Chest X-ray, AP view. Patient: 55 years old, sex M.
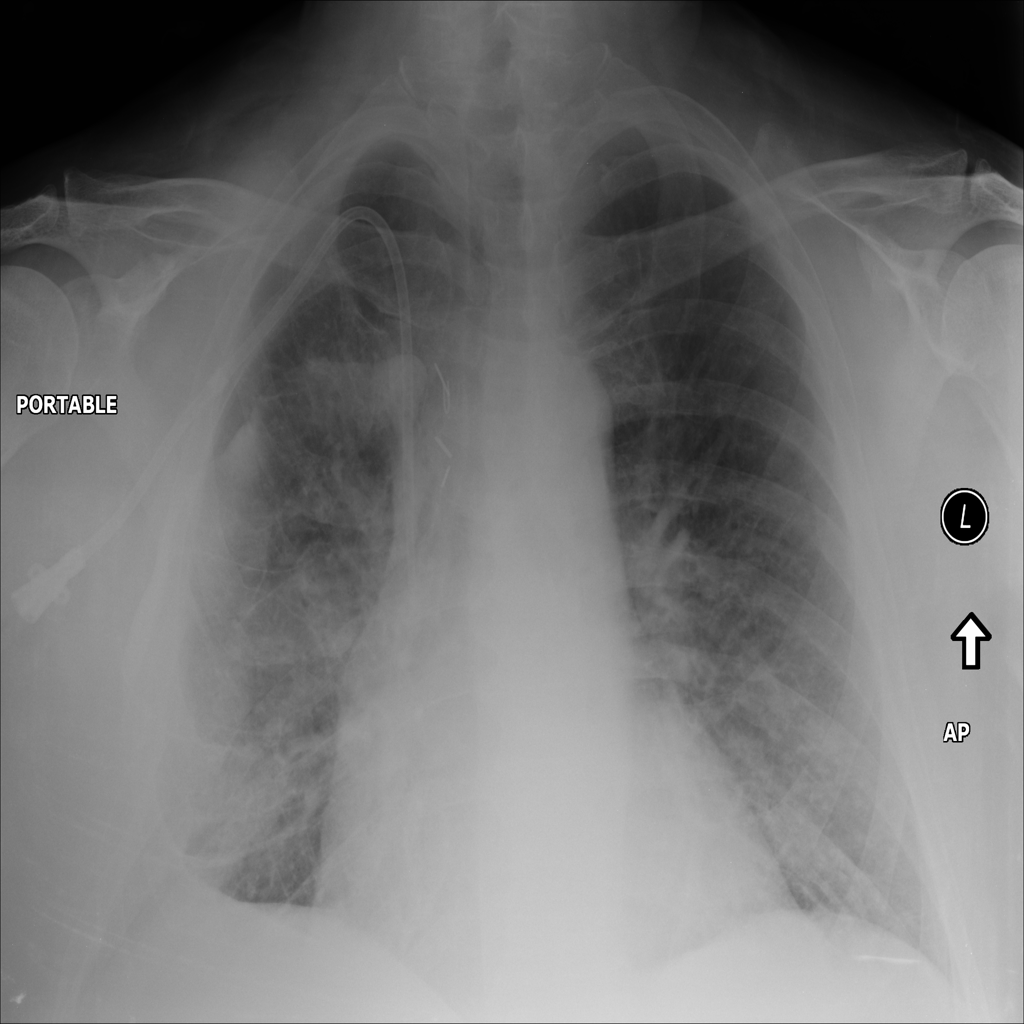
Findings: Effusion